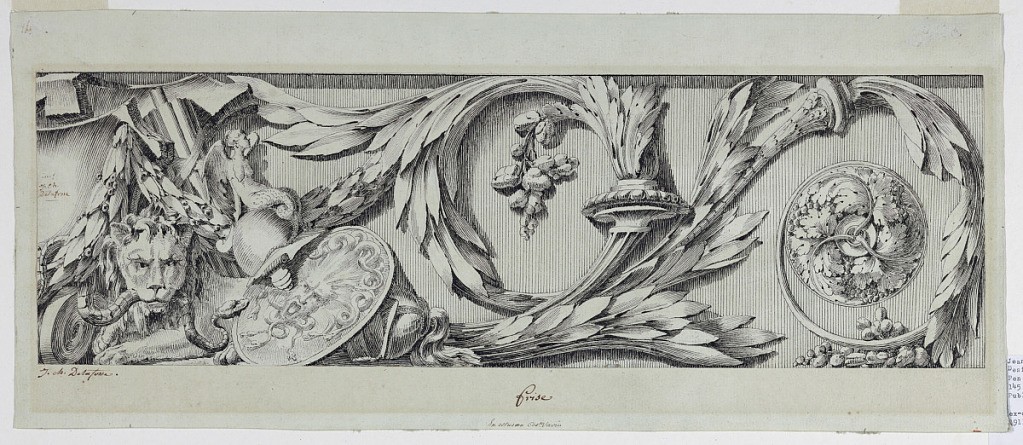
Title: Frieze with Rinceau
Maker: Jean-Charles Delafosse, French, 1734 – 1789
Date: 1775–80
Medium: Pen and black ink, traces of black chalk on white laid paper
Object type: Drawing
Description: The right half is shown; rinceau flanking the central motif, of which half is an escutcheon; a crouching lion biting a snake which in turn bites a child, forms a part of a trophy of arms.